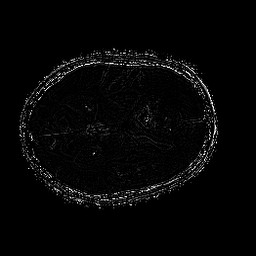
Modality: SWI
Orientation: axial
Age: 54
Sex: female
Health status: ill
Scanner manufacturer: philips
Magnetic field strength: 3 T
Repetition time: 0.031 s